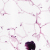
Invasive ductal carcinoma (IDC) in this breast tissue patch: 0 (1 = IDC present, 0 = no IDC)